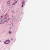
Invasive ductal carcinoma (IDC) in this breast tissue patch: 1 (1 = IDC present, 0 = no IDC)